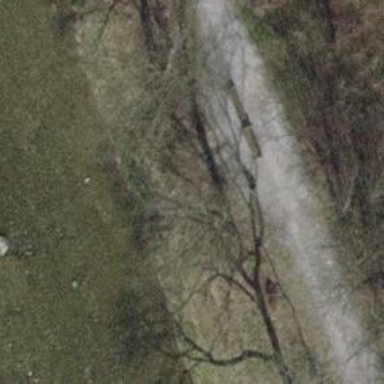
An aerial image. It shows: Bench for seating.